Field crop: maize
Growth stage: 2
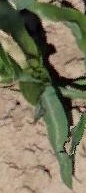
Species: maize